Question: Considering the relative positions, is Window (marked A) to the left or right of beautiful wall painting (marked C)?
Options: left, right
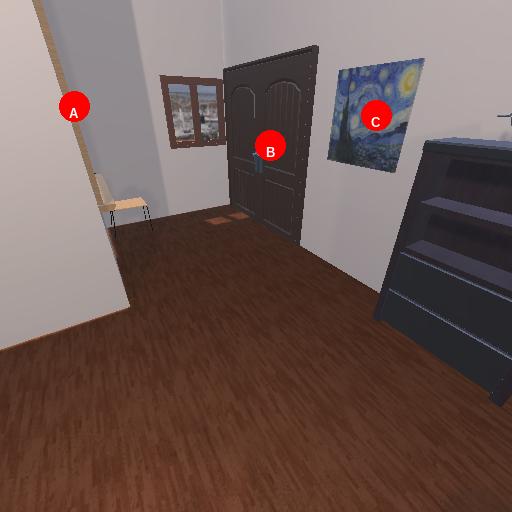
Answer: left